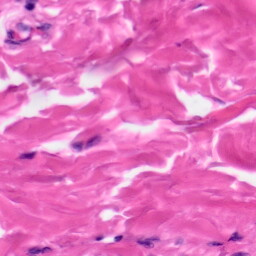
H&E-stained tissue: Skin